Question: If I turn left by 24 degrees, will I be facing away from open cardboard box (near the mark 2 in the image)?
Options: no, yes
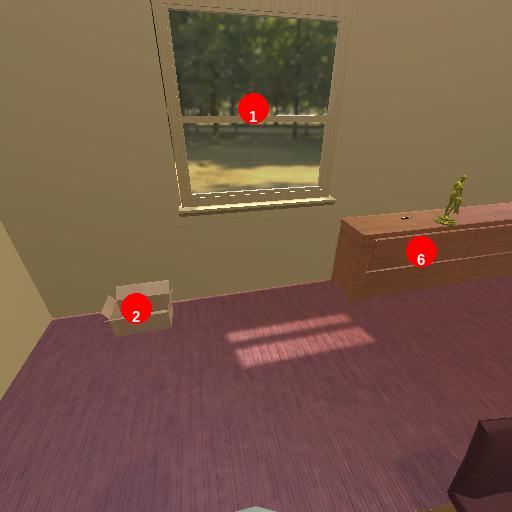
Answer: no